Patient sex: M
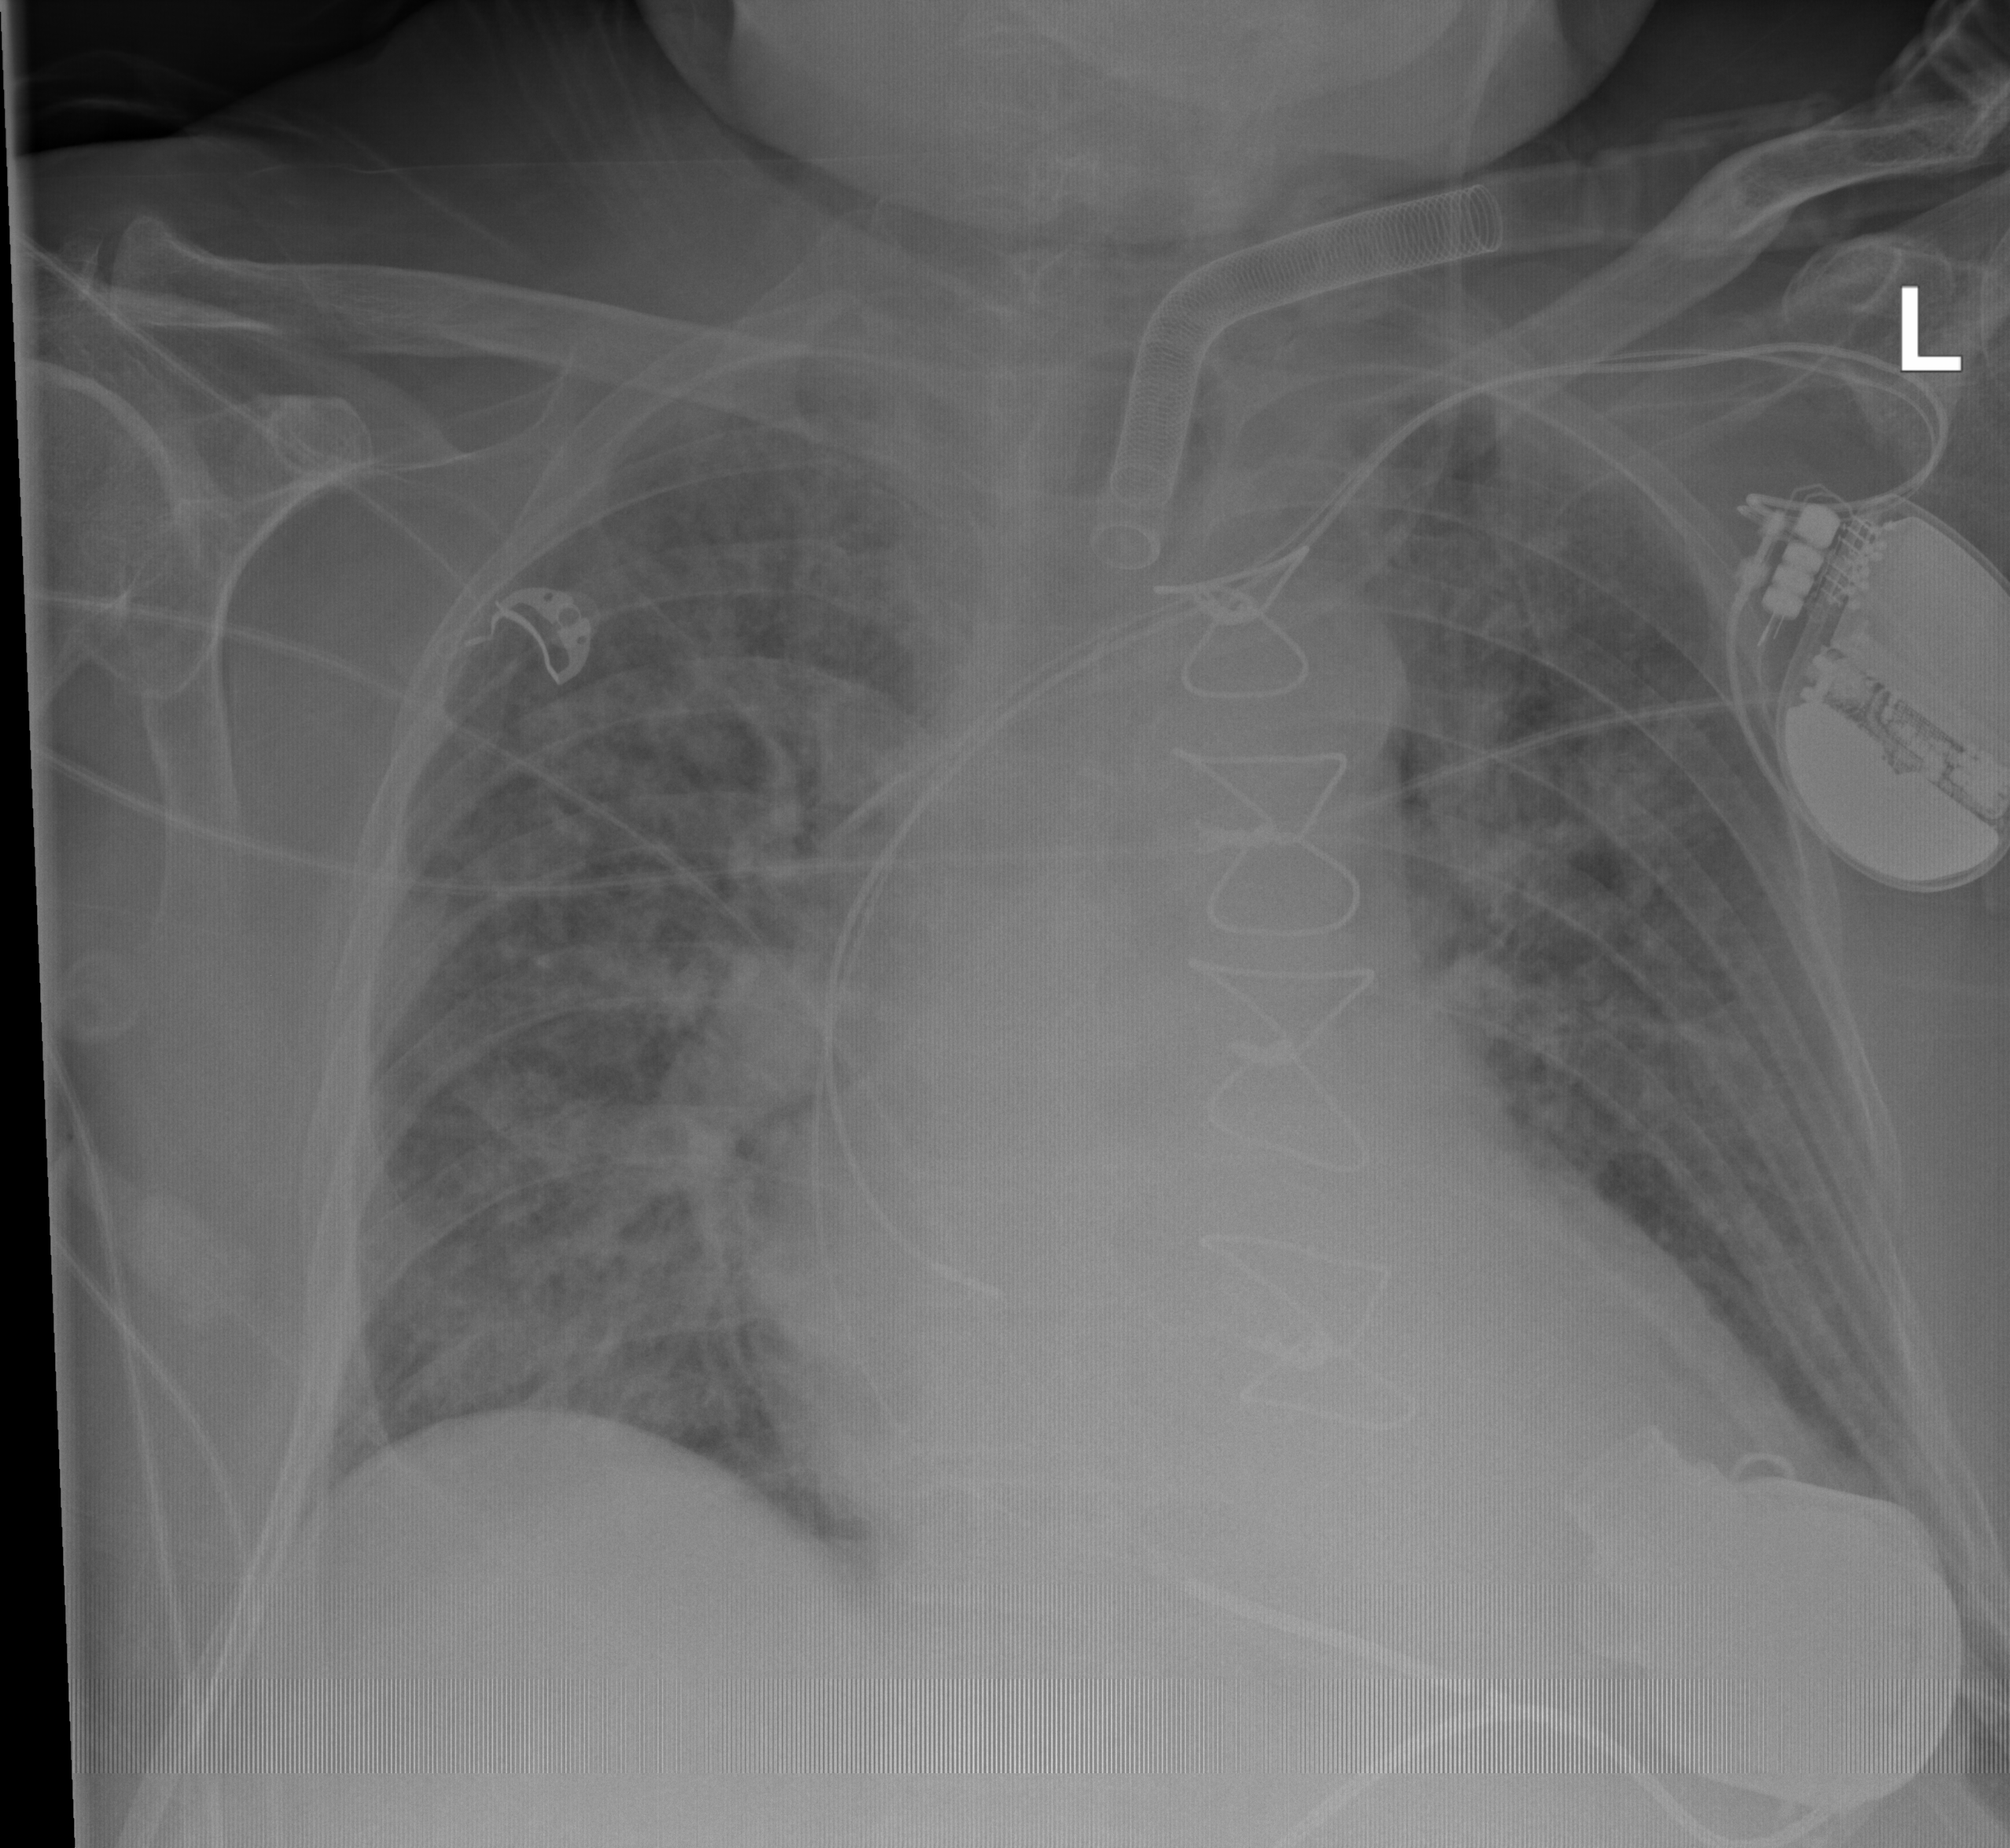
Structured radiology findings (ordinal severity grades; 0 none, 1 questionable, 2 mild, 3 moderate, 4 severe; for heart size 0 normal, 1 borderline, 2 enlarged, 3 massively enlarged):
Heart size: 2
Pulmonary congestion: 3
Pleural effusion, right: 0
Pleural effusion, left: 0
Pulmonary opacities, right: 3
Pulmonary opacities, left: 2
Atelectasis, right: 2
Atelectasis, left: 2